Field crop: maize
Growth stage: 2
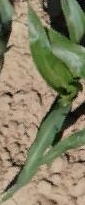
Species: maize